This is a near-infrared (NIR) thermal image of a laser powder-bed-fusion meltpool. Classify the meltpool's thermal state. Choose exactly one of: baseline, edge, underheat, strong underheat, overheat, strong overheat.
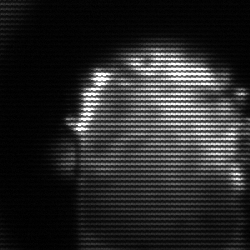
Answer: baseline